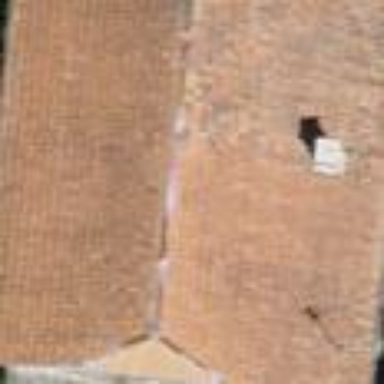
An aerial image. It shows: Farm building.